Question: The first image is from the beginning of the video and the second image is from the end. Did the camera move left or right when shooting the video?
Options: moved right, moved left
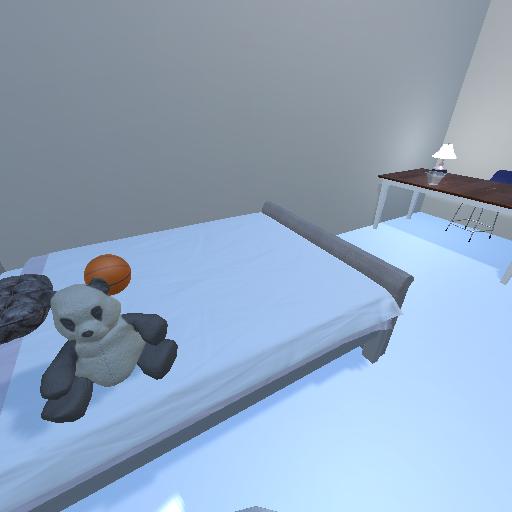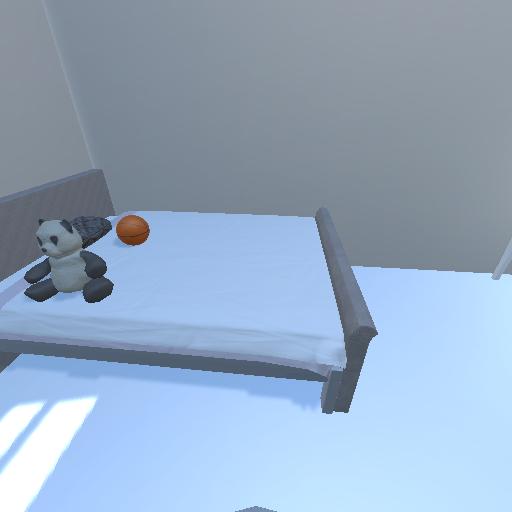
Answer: moved right